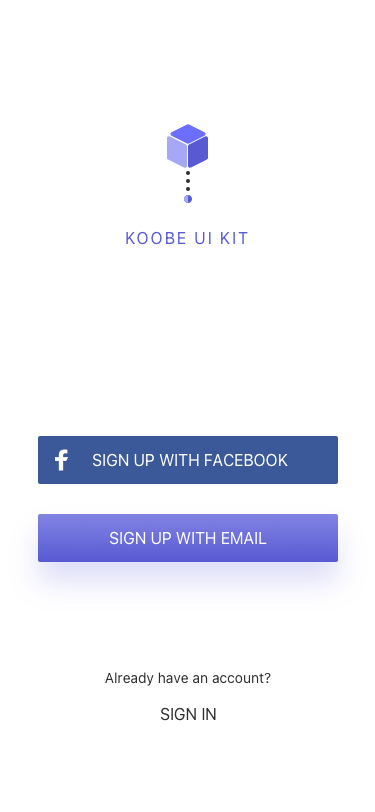
Text in this UI design:
SIGN UP WITH EMAIL
 SIGN UP WITH FACEBOOK
Already have an account?
SIGN IN
Koobe UI KIT